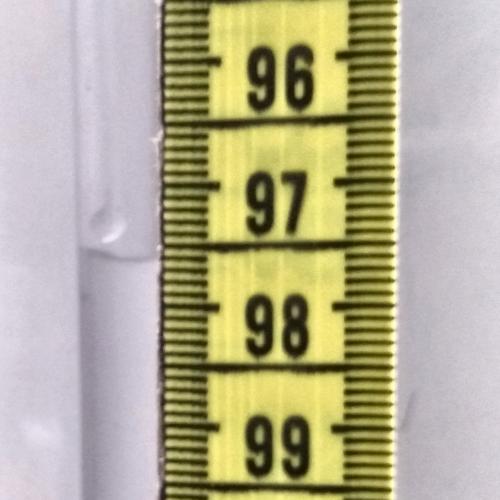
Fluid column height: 97.6 cm